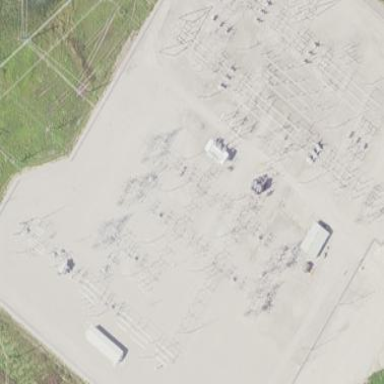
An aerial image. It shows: Industrial power substation fenced off. The substation operates at the transmission level.